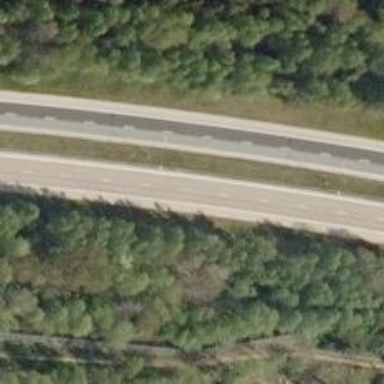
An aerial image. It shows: Asphalt motorway.